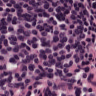
Metastatic tissue present: no